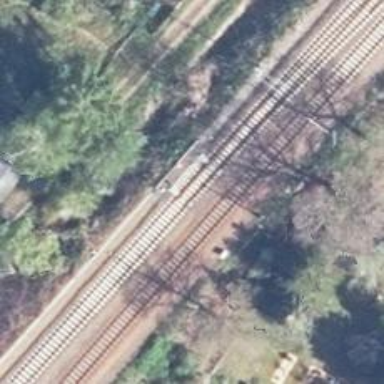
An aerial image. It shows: Railway switch.